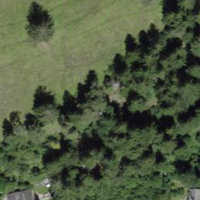
EUNIS habitat code: 44
Species observed at this site:
Saponaria ocymoides